Question: I'm working on an android tablet application using phonegap in which i need to get a report chart which diagrammatically explains the status of different things, something like as shown in the picture below.

I want to generate these kind of charts or reports dynamically which varies as the data changes.Can anyone help me providing some examples using html5, js and css which has some similar functionality?
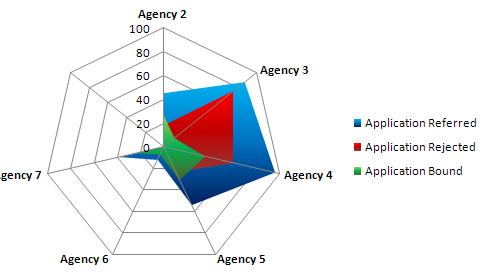
Answer: Did you check out ?
is a charts library written in Javascript that uses HTML5 to draw and supports over twenty different types of charts. Using the new HTML5 canvas tag, RGraph creates these charts inside the web browser using Javascript, meaning quicker pages and less web server load. This leads to smaller page sizes, lower costs and faster websites - everybody wins!
---
If you see a basic code, it goes this way:
'''
<script>
window.onload = function ()
{
// The data to be shown on the Pie chart
var data = [564,155,499,611,322];
// Create the Pie chart. The arguments are the canvas ID and the data to be shown.
var pie = new RGraph.Pie('myPie', data);
// Configure the chart to look as you want.
pie.Set('chart.labels', ['Abc', 'Def', 'Ghi', 'Jkl', 'Mno']);
pie.Set('chart.linewidth', 5);
pie.Set('chart.stroke', 'white');
// Call the .Draw() chart to draw the Pie chart.
pie.Draw();
}
</script>
'''
See a live example of <URL>!
---
Yours is a Radar Chart. See one here: <URL>. Source code:
'''
<script>
window.onload = function ()
{
// The data to be represented on the Radar chart.
var data = [3, 3, 41, 37, 16];
// Create the Radar chart. The arguments are the canvas ID and the data to be shown on the chart.
var radar = new RGraph.Radar('myRadar', data);
// If you want to show multiple data sets, then you give them like this:
// var radar = new RGraph.Radar('myRadar', [3,5,6,8], [4,5,2,6]);
// Configure the Radar chart to look as you wish.
radar.Set('chart.background.circles', true);
radar.Set('chart.color', 'rgba(255,0,0,0.5)');
radar.Set('chart.circle', 20);
radar.Set('chart.circle.fill', 'rgba(200,255,200,0.5)');
radar.Set('chart.labels', ['Safari (3%)', 'Other (3%)', 'MSIE 7 (41%)', 'MSIE 6 (37%)', 'Firefox (16%)']);
radar.Set('chart.key', ['Market share', 'A made up figure']);
// Now call the .Draw() method to draw the chart.
radar.Draw();
}
</script>
'''